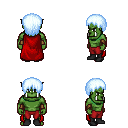
a pixel art fantasy rpg character, male body template, orc, green skin, red cape, red pants, white cyan plain hairstyle, cloth bracers, black shoes, four views (front, back, left, right), 2x2 character sprite sheet, small pixel art, hard edges, no anti-aliasing